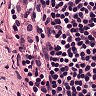
Metastatic tissue present: no